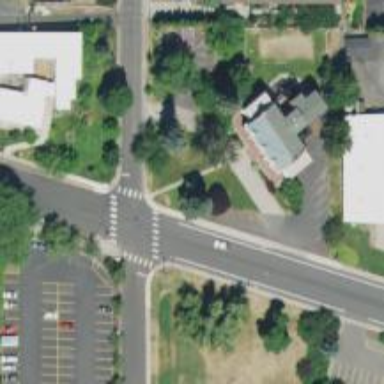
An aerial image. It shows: Uncontrolled and marked road crossing.